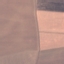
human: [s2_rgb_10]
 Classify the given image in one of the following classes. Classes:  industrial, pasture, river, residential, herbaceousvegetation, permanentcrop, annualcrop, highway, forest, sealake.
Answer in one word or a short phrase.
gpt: AnnualCrop